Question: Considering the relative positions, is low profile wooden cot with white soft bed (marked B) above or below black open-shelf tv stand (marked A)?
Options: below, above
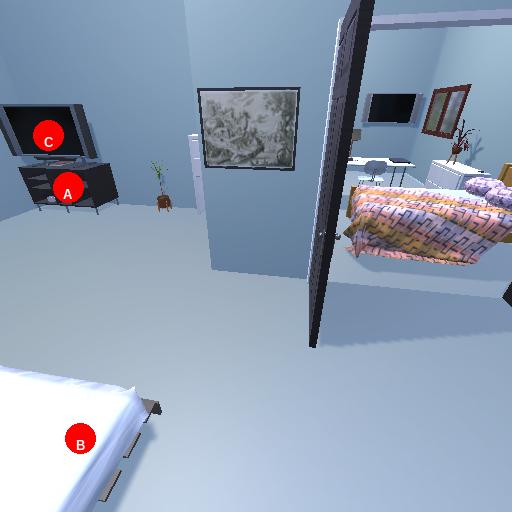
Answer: below